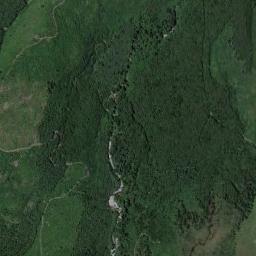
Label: forest